Question: Okay, i have my player with an arm connected with revolute joint. And what i want is the arm body rotate towards the touch point.

I have tried to calculate the angle of the touch point to the body, and set the arm with
'''
setTransform(armBody.getPosition(), angle);
'''
but it acts weird on the update method. It's rotating around the center of the arm body and not around the body, where the revolute joint connects.
I was also thinking about a joint, but i don't know which could work like i want.
I would appreciate any help!
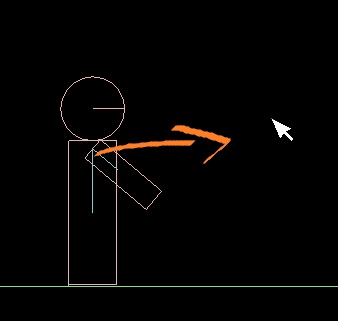
Answer: I would use a revolute joint to pin the upper end of the arm in place, and ApplyTorque to turn the arm body.